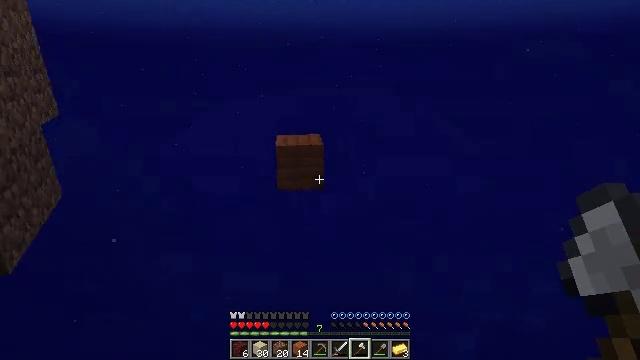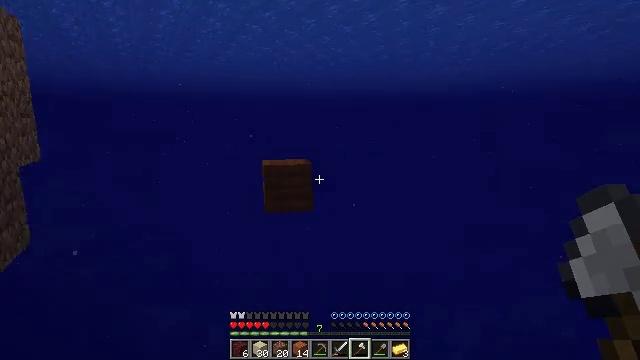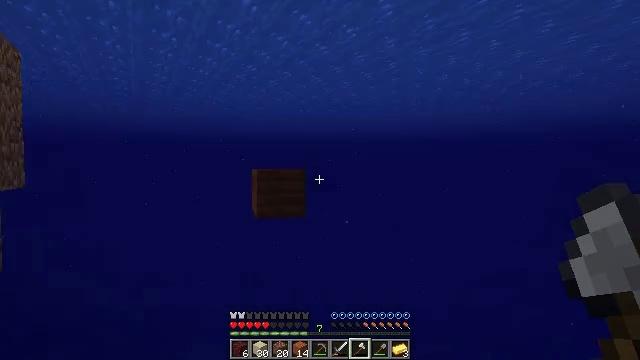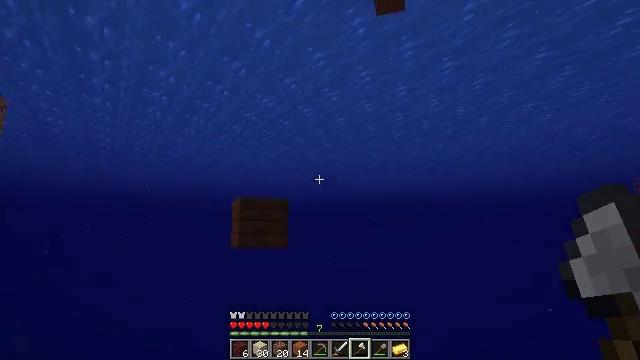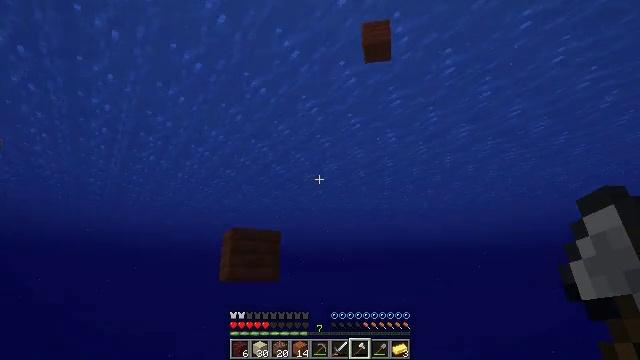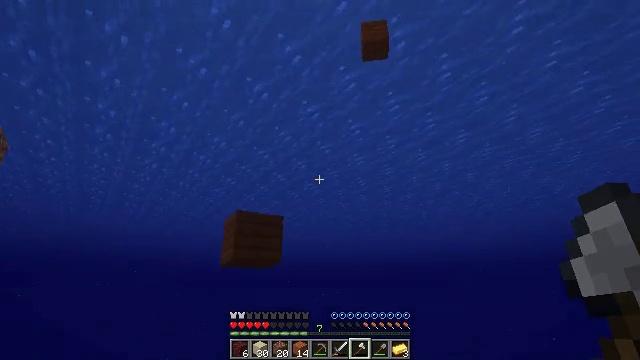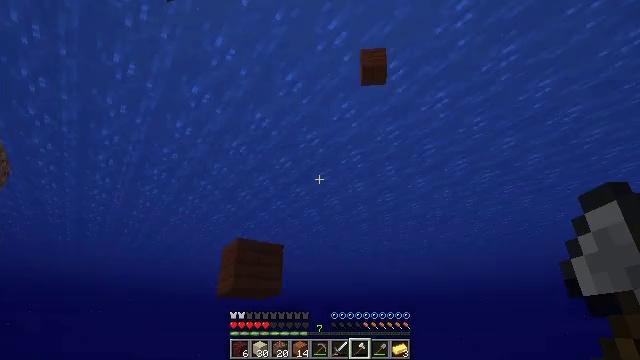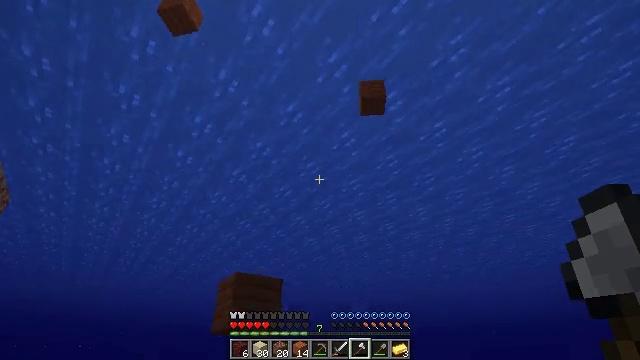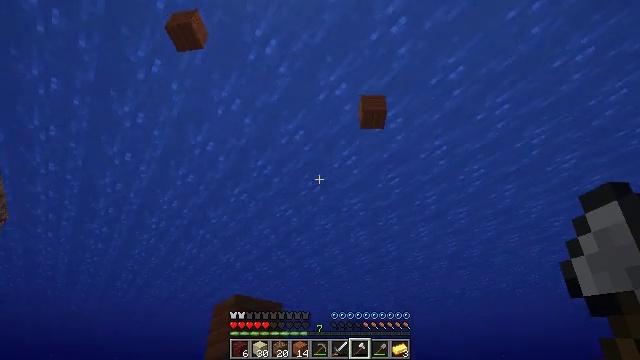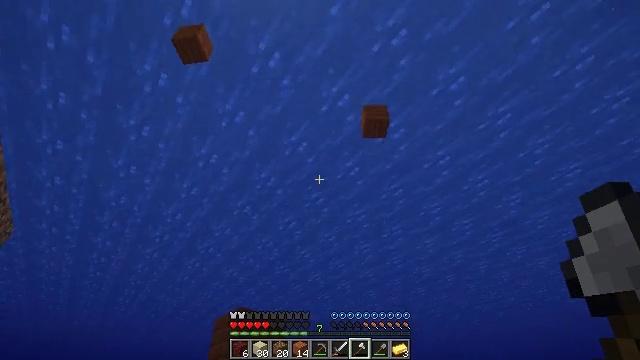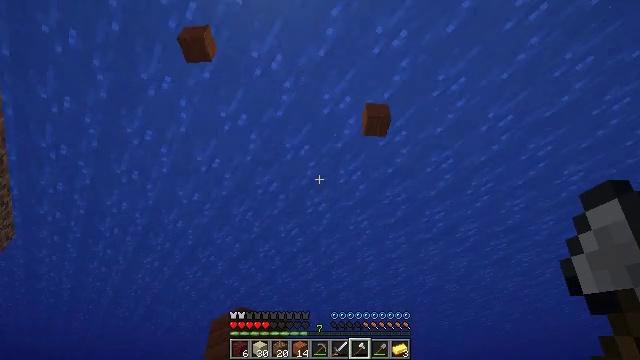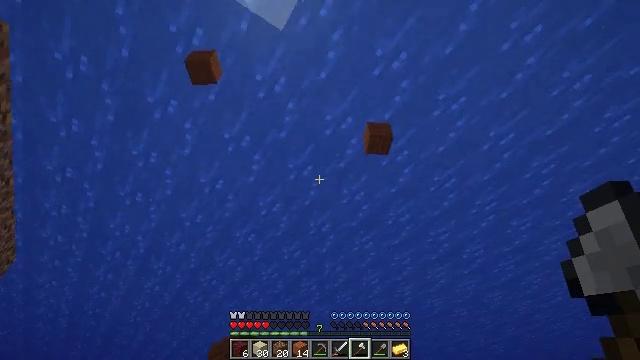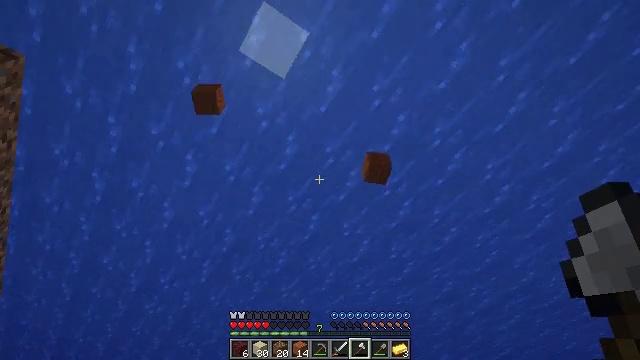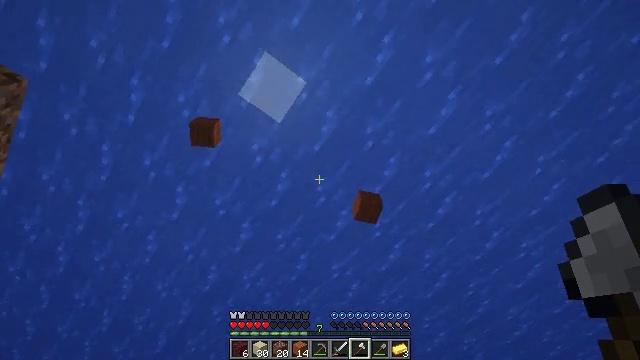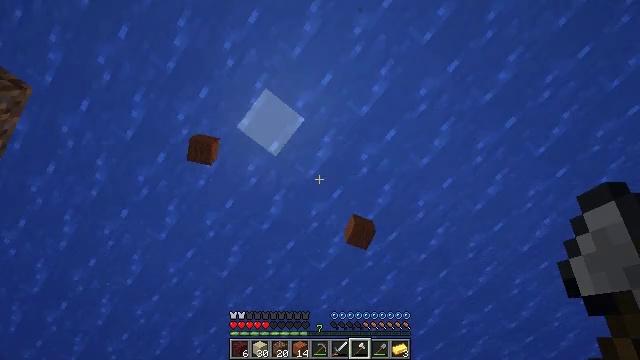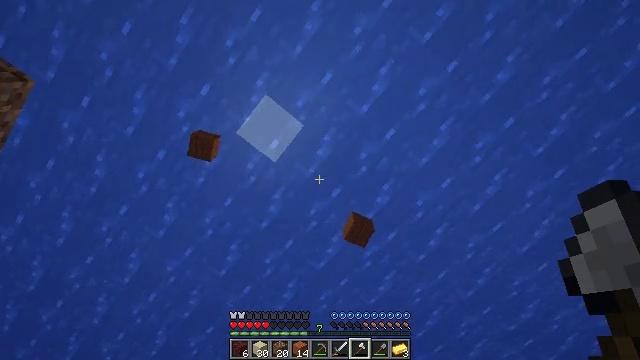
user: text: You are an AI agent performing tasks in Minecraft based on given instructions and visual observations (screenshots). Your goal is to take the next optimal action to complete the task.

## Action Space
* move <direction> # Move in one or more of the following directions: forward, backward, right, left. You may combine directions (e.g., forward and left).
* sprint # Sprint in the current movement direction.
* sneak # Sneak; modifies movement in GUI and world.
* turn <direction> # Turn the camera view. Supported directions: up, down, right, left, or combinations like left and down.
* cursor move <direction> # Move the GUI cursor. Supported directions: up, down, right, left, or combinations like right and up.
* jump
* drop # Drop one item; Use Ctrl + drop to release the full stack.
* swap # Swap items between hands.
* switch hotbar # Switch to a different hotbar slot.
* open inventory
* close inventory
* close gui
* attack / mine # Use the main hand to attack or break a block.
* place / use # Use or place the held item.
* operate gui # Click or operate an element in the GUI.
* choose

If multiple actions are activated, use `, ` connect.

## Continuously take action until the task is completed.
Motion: motion action
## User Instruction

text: Attack the acacia planks to recycle them.
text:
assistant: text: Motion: move forward, sneak, turn right and up
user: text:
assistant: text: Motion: move forward, sneak, turn right and up
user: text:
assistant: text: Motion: move forward, sneak, turn right and up
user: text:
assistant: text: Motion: move forward, sneak, turn right and up
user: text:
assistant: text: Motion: move forward, turn up
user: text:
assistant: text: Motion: move forward, turn up
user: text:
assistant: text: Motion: move forward, turn up
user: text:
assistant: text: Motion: move forward, turn up
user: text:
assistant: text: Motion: move forward, turn up
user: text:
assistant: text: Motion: move forward, turn up
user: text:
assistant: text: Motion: move forward, turn up
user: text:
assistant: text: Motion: move forward, turn up
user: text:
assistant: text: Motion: move forward, turn right and up
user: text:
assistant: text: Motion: move forward, turn right and up
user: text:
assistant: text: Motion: move forward, turn up
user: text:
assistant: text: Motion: move forward
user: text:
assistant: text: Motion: move forward
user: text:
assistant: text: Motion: move forward
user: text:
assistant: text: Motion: move forward
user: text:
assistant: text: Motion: move forward, jump
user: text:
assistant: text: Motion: move forward, jump
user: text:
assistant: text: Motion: move forward, jump
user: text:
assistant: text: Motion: move forward, jump
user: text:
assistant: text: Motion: move forward, jump
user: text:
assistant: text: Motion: move forward, jump
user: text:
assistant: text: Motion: move forward, jump
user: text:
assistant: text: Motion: move forward, turn left and up, jump
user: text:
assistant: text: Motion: move forward, turn left and up, jump
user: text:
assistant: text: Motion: move forward, turn left and up, jump
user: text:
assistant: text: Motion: turn left and up, jump